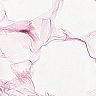
Metastatic tissue present: no